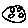
Label: moon